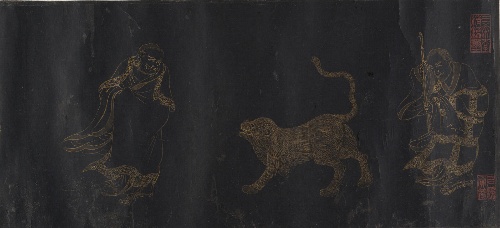
Artist: Unidentified artist|Li Gonglin
Artist bio: |Chinese, ca. 1041–1106
Object type: Handscroll
Classification: Paintings
Medium: Handscroll; gold on black paper
Culture: China
Period: Ming (1368–1644) or Qing dynasty (1644–1911)
Dimensions: 10 1/2 x 151 1/4 in. (26.7 x 384.2 cm)
Department: Asian Art
Credit line: Anonymous Gift, 1947
Accession year: 1947
Repository: Metropolitan Museum of Art, New York, NY
Tags: Animals|Men|Buddhism